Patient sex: F
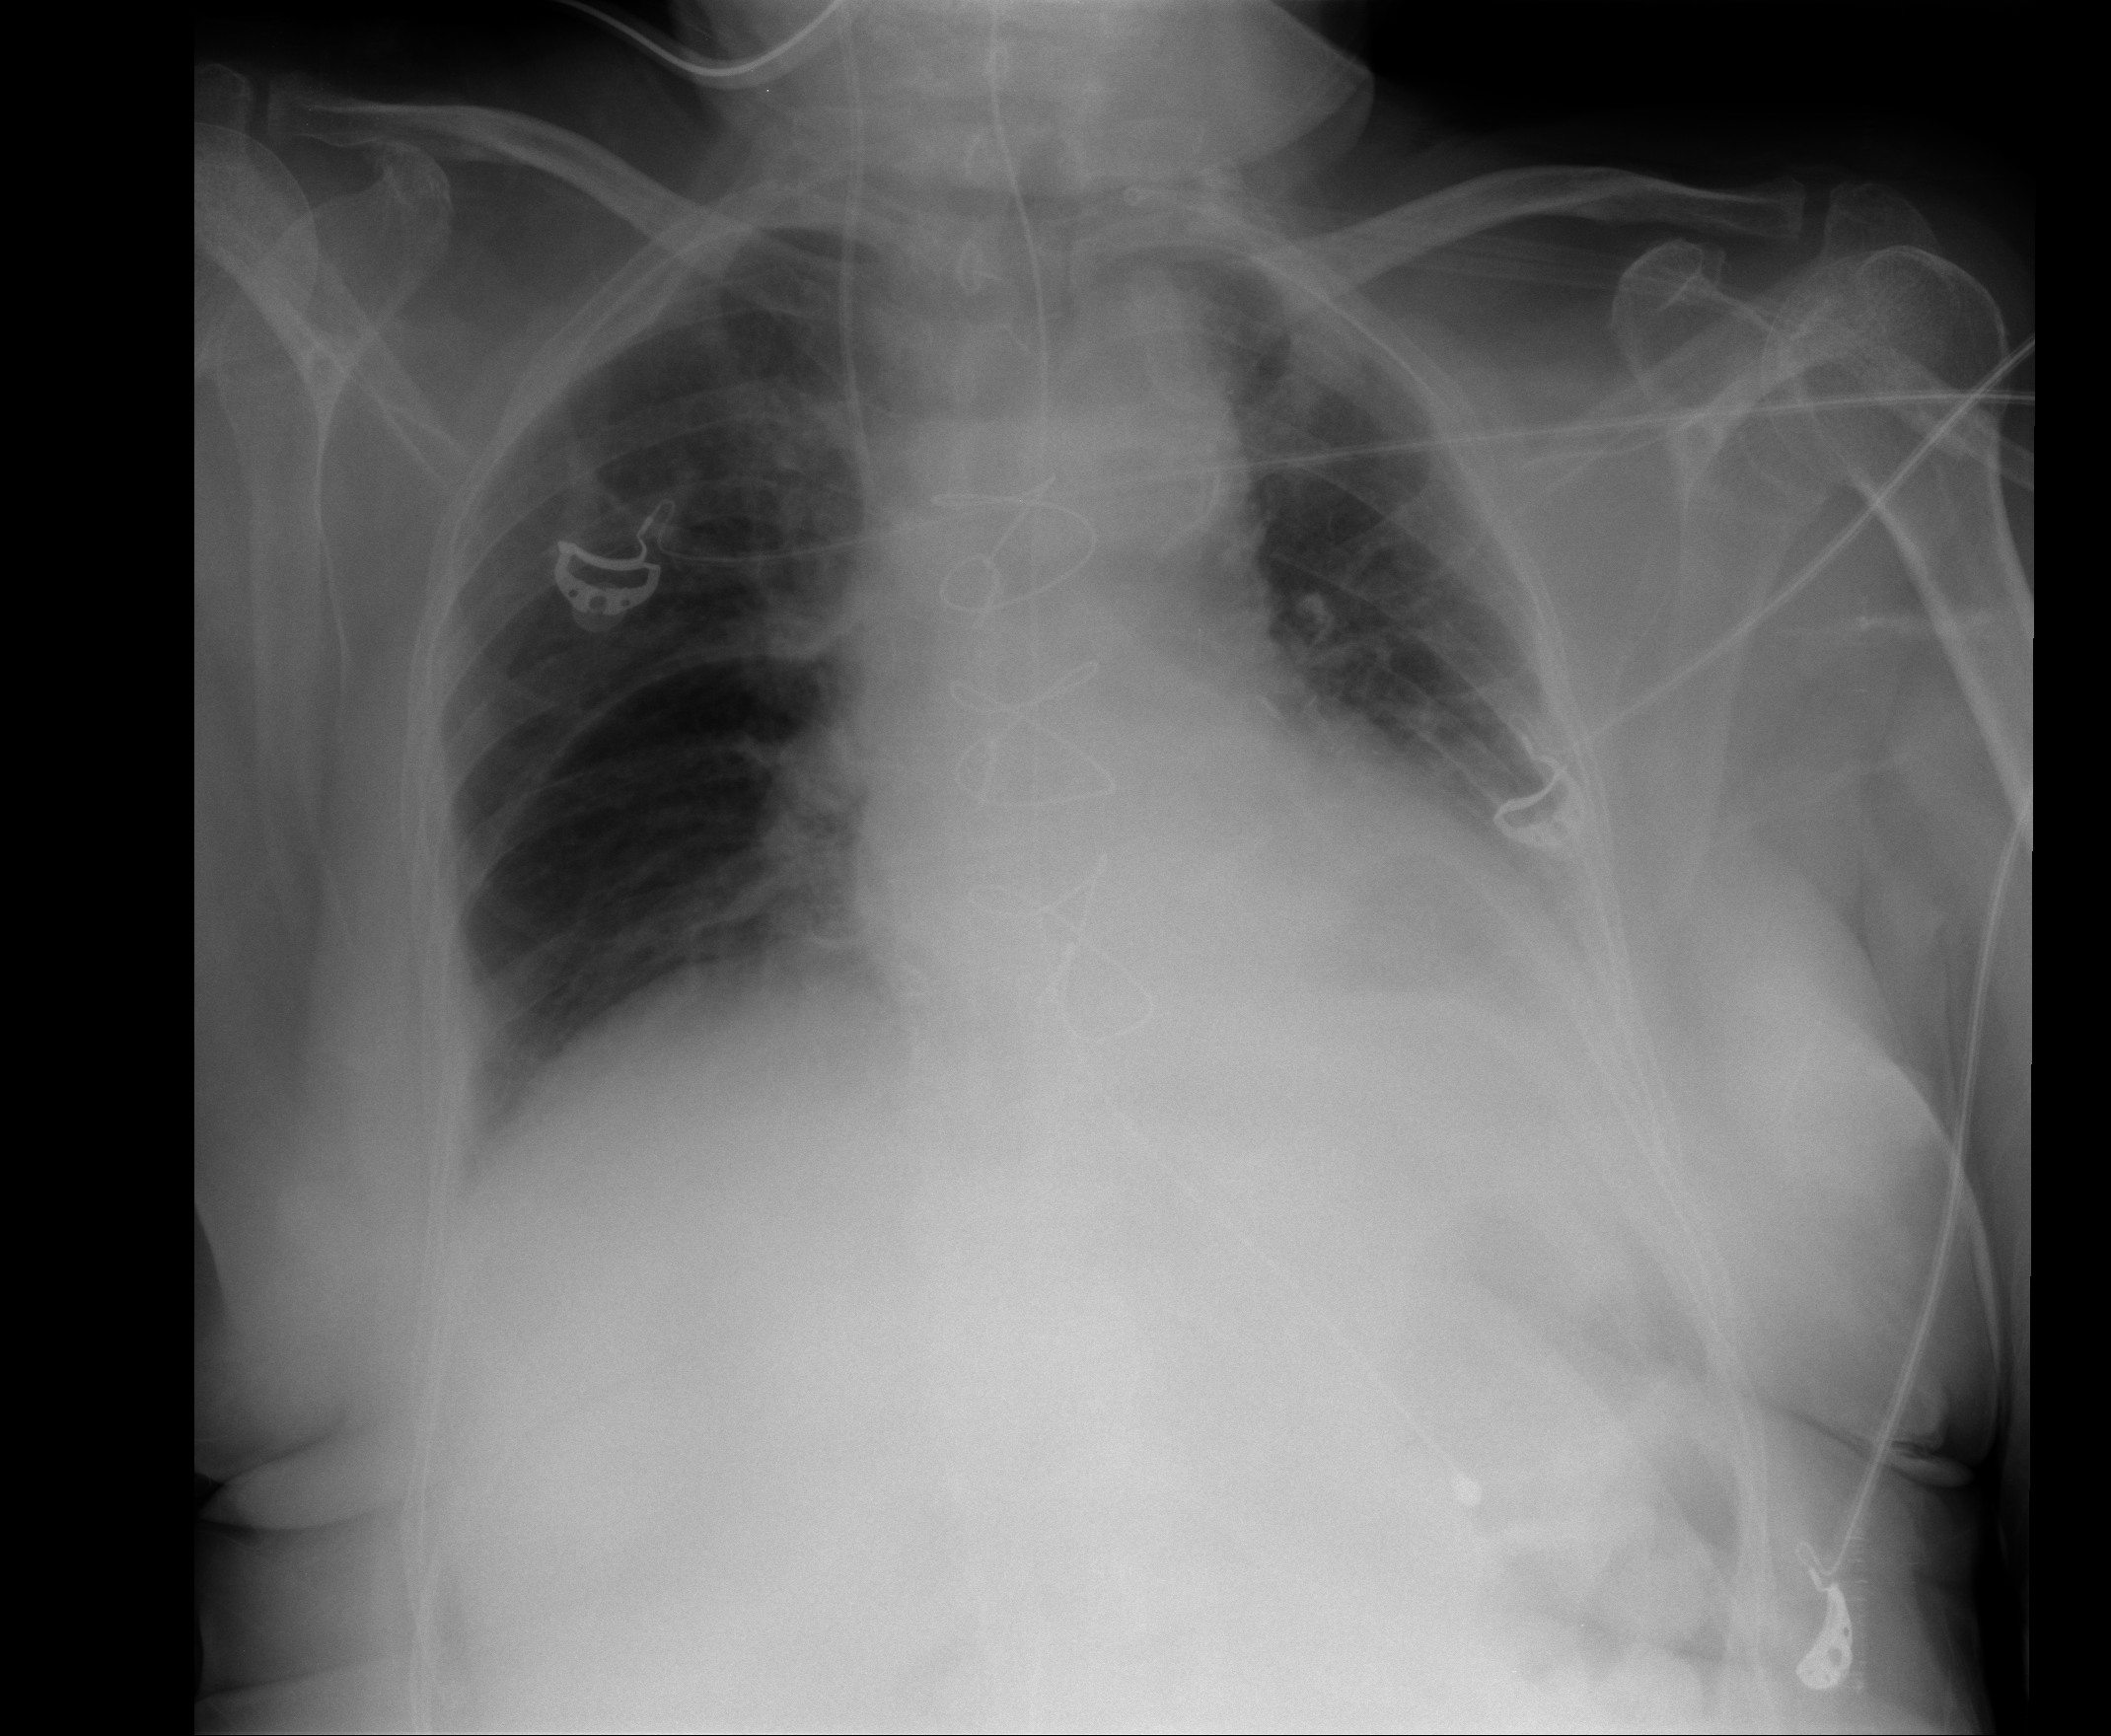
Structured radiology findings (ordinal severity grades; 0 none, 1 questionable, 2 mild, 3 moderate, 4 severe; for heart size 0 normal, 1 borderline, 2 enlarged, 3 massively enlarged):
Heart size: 2
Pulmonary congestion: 2
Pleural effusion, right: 1
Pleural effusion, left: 2
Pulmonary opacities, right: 0
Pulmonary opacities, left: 0
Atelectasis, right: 2
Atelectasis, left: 2